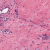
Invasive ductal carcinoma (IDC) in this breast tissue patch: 0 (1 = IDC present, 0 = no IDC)